Interaction volume radius: 5 \u00c5
Interaction volume height: 20 \u00c5
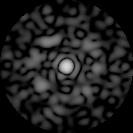
Disorder parameter: 0.8288